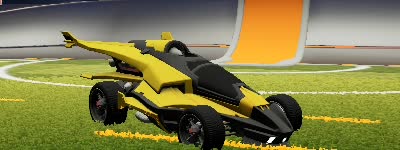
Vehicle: aftershock